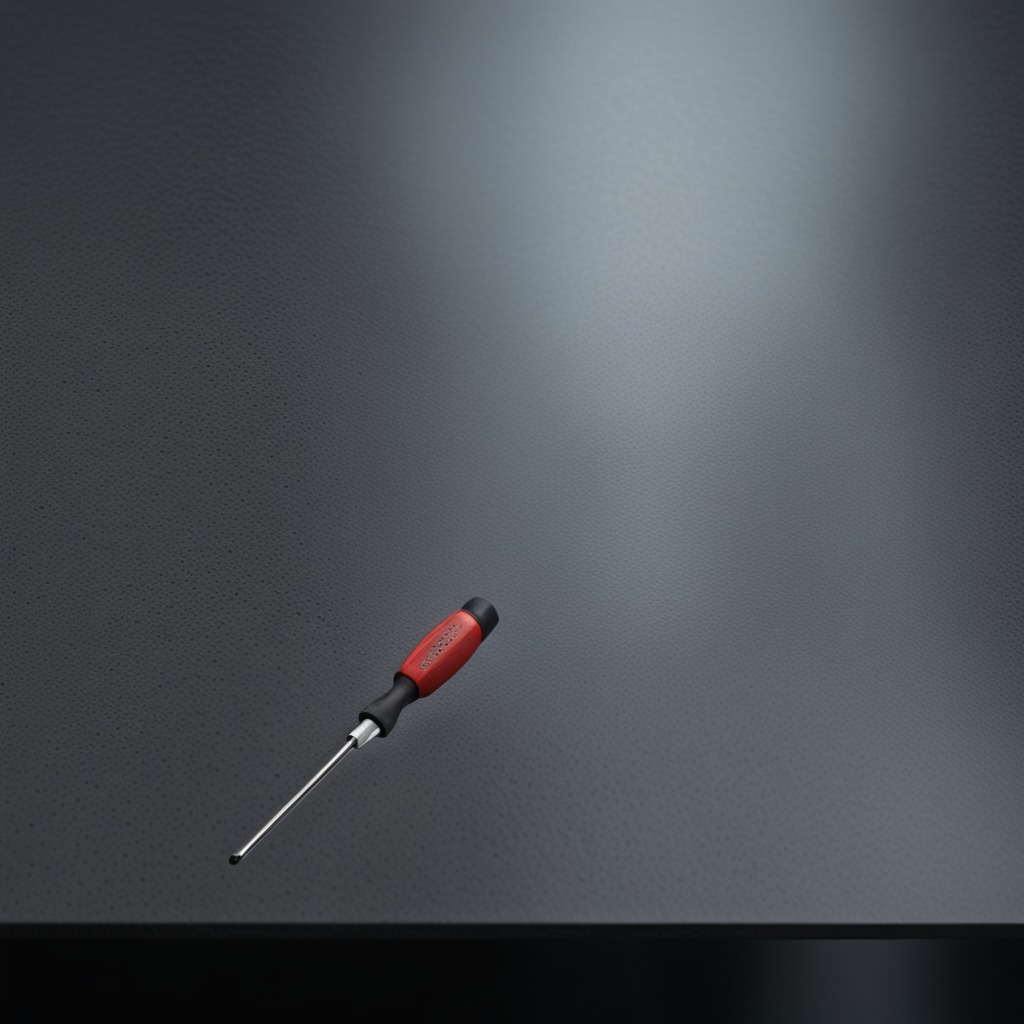
A screwdriver is lying on the clean granite table inside a workshop at night dim ambient light soft shadows worn but